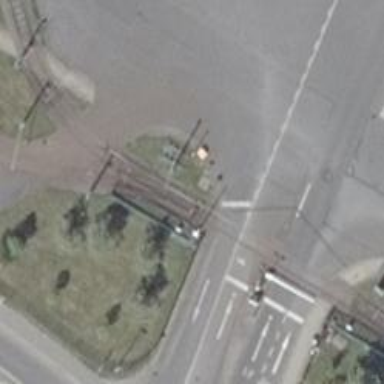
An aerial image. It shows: Railway switch.